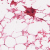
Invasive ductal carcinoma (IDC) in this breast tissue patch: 0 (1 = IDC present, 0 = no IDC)